Field crop: maize
Growth stage: 1
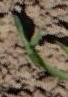
Species: maize